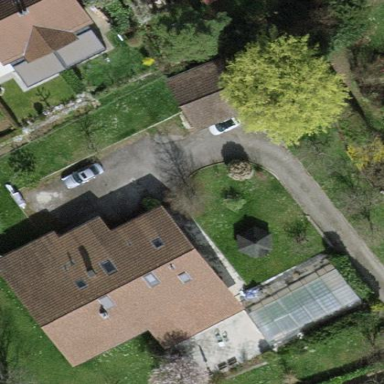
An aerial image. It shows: Garden enclosed by fence.